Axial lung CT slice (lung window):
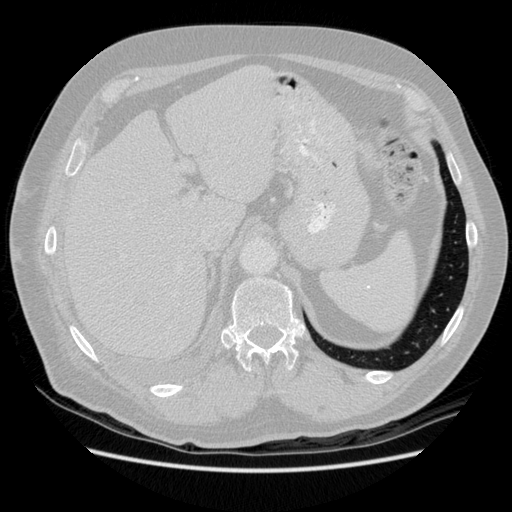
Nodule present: no